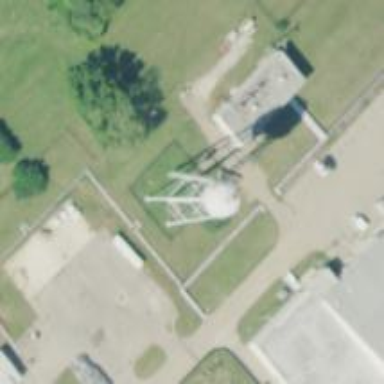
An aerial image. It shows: Water tower that is man-made.